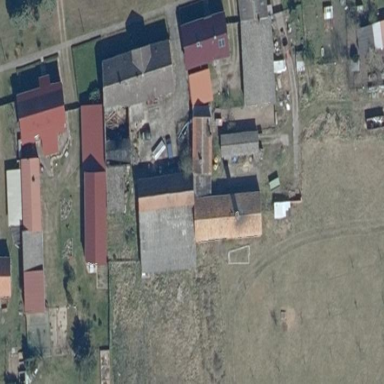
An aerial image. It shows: Farmyard area.